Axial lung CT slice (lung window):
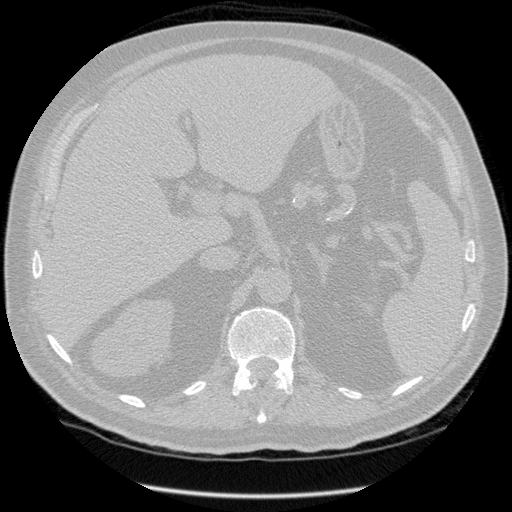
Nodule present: no